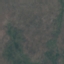
Label: HerbaceousVegetation